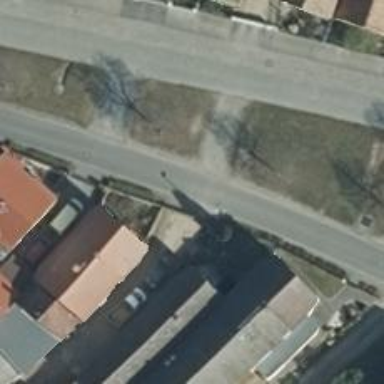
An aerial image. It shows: Residential road with asphalt surface and no sidewalk.